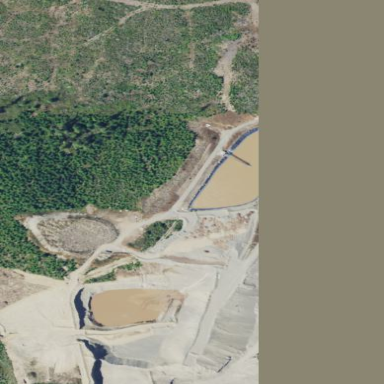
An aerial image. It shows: Quarry with gravel and sand resources.